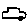
Label: car